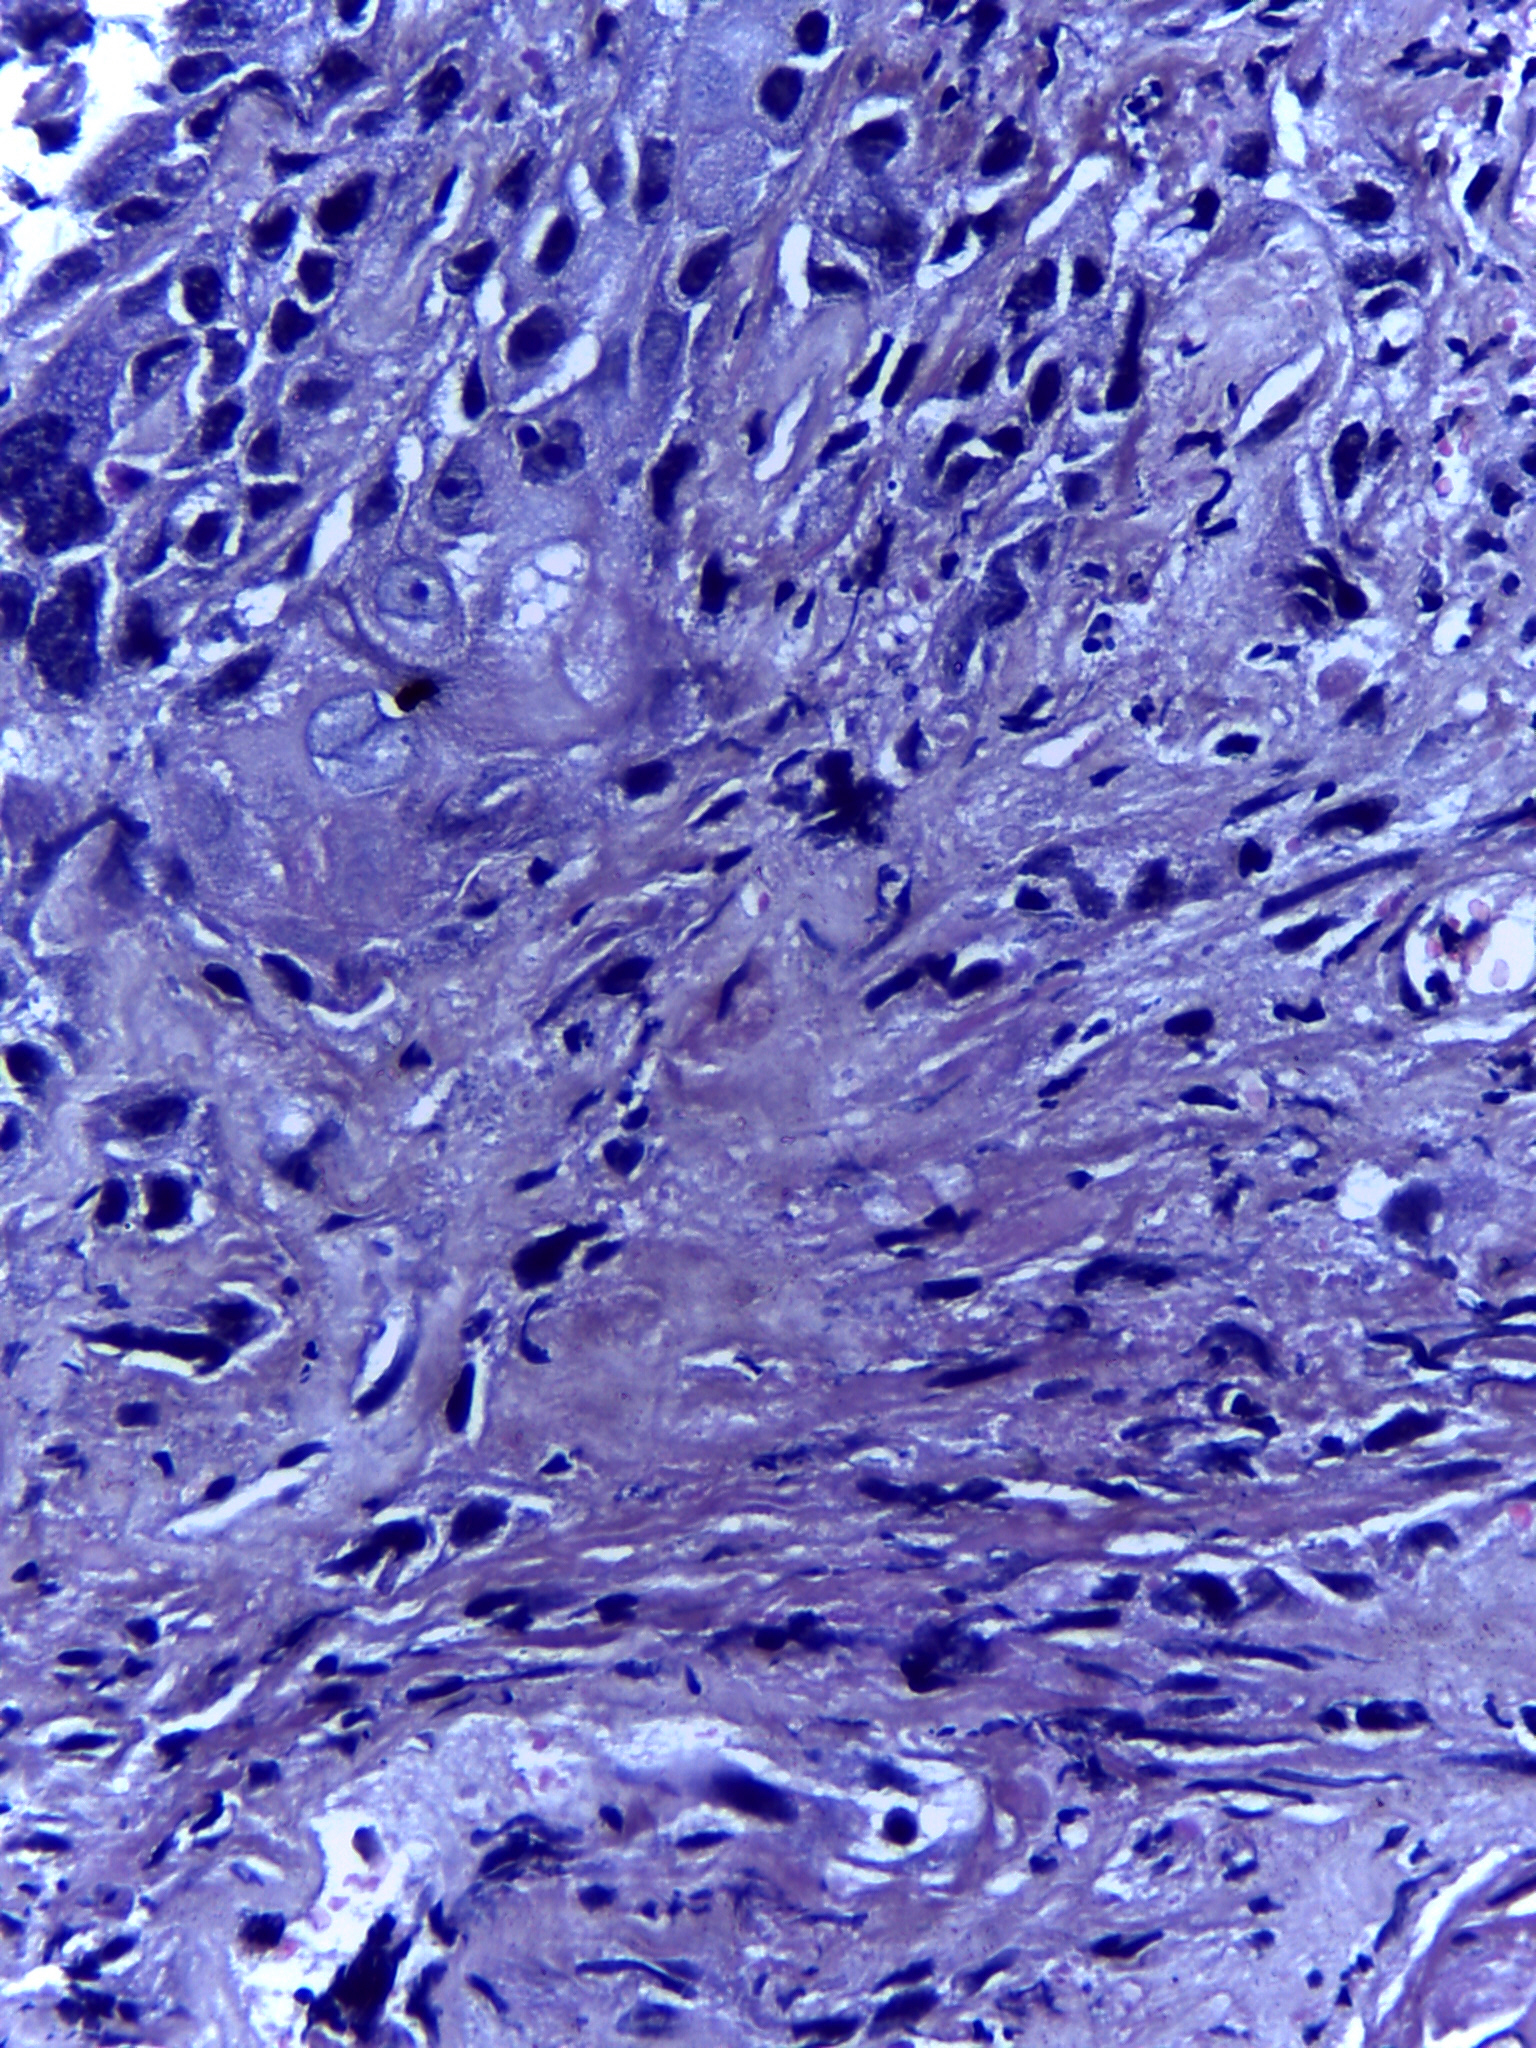
Diagnosis: OSCC